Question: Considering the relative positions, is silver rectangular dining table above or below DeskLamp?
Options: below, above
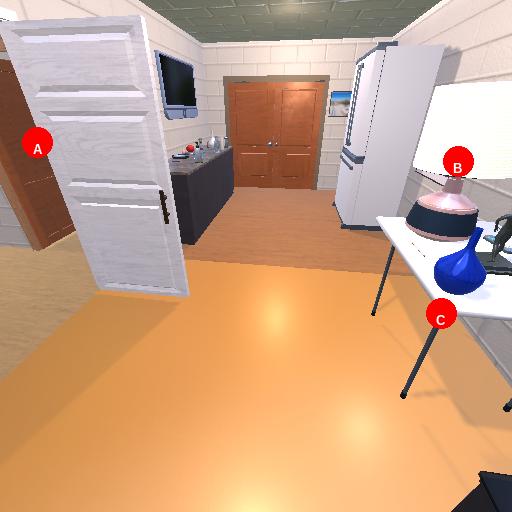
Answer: below